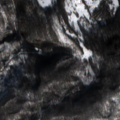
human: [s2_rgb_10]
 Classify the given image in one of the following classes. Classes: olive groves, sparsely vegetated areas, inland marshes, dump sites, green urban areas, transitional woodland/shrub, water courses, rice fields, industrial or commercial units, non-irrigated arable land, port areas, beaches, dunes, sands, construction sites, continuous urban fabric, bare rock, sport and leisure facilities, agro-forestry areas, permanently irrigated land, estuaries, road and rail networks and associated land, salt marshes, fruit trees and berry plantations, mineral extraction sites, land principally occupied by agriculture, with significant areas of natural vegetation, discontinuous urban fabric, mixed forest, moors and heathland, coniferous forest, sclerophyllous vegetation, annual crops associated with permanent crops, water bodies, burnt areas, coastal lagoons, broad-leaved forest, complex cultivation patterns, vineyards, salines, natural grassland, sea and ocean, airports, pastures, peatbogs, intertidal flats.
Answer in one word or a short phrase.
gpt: broad-leaved forest, transitional woodland/shrub